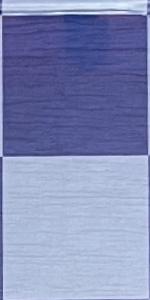
Label: Empty